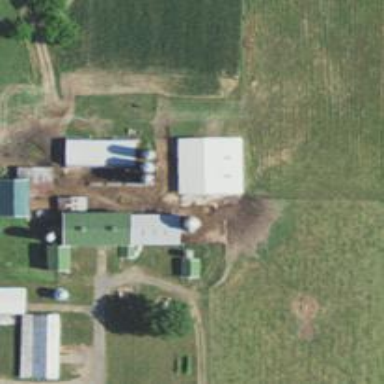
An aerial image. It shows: Silo.